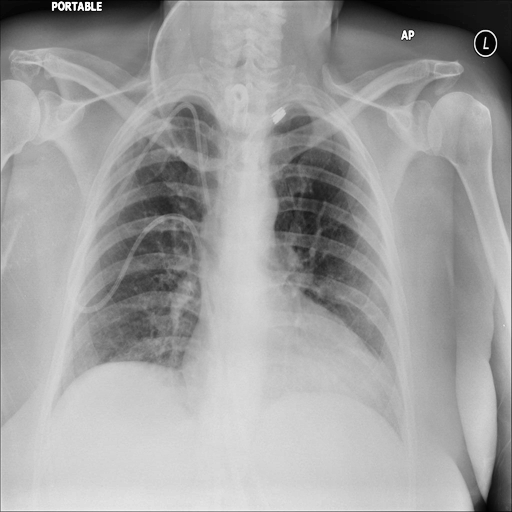
Finding: NORMAL